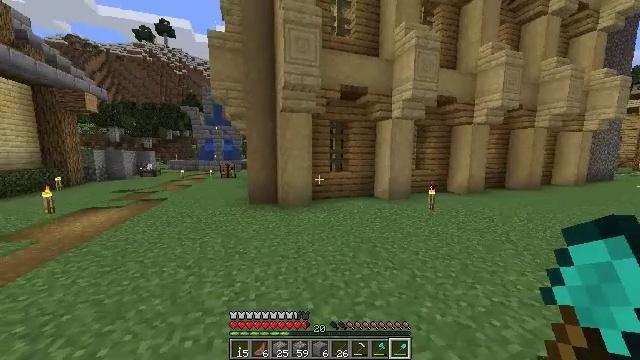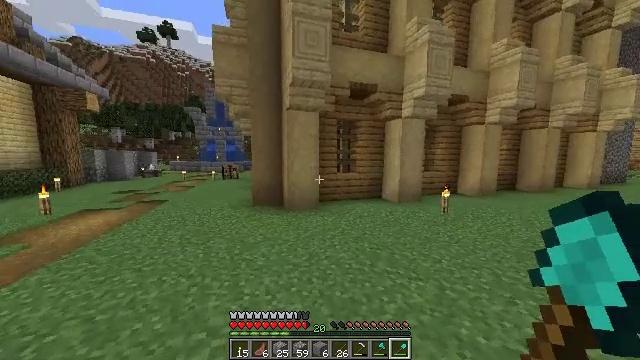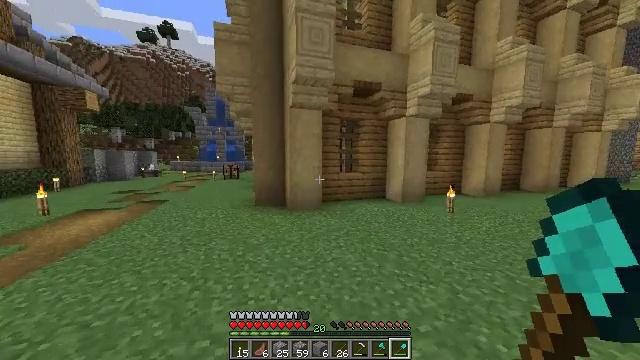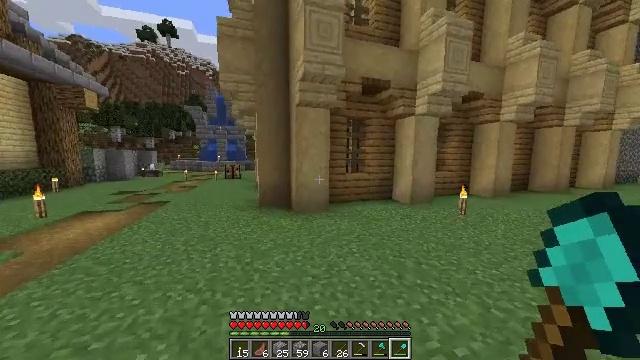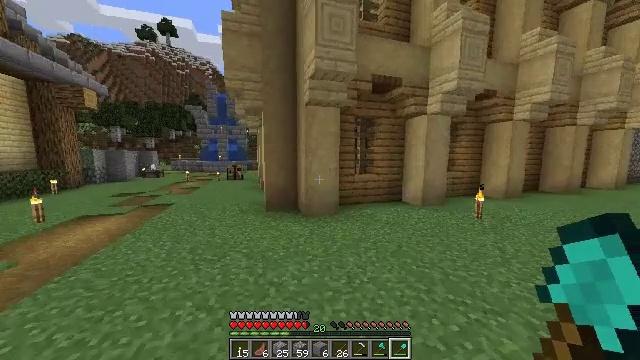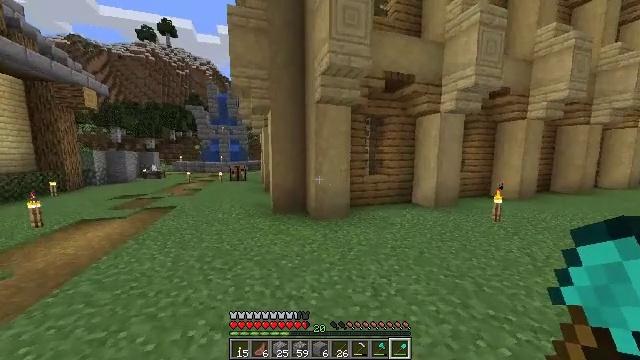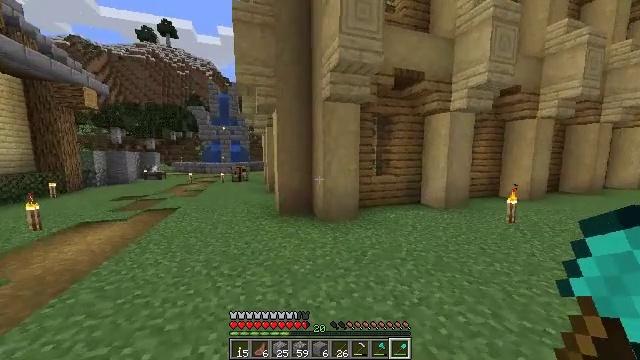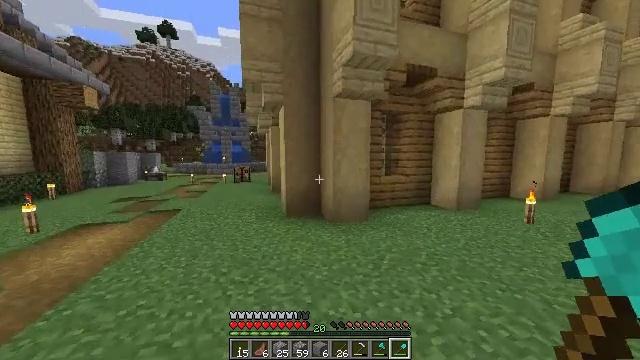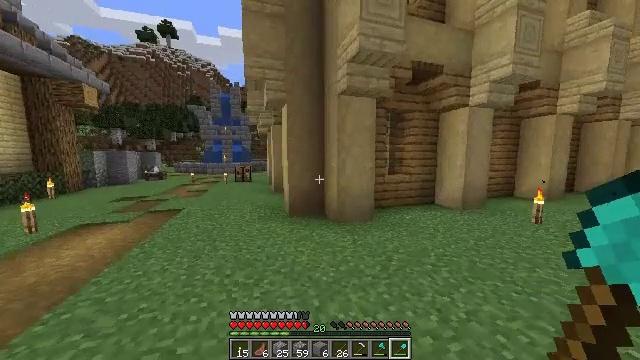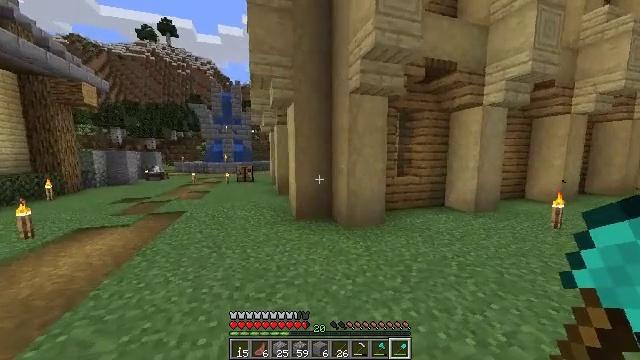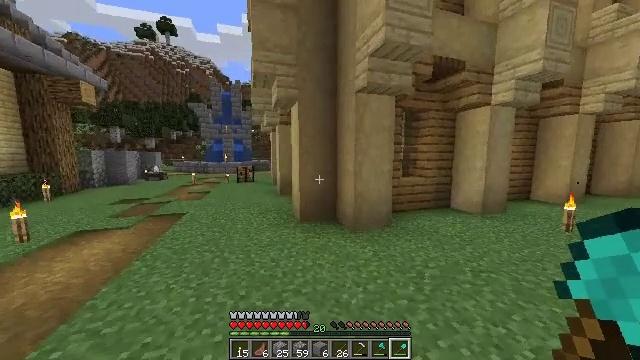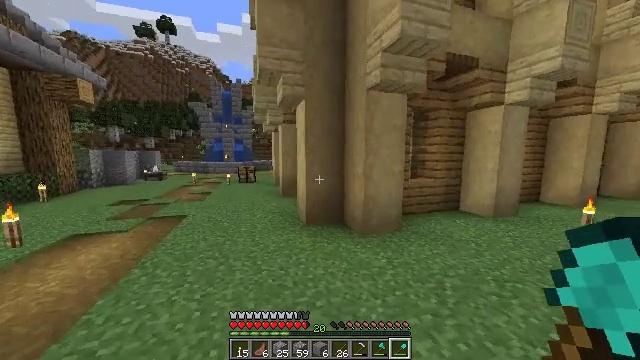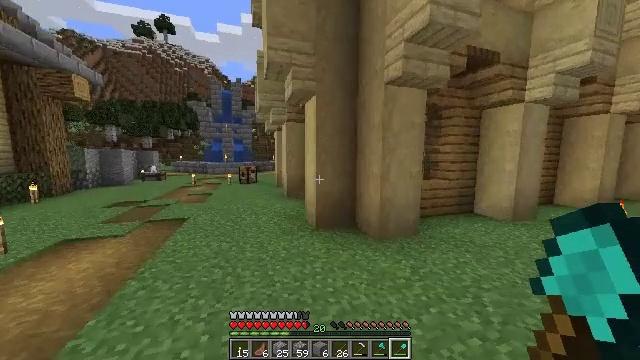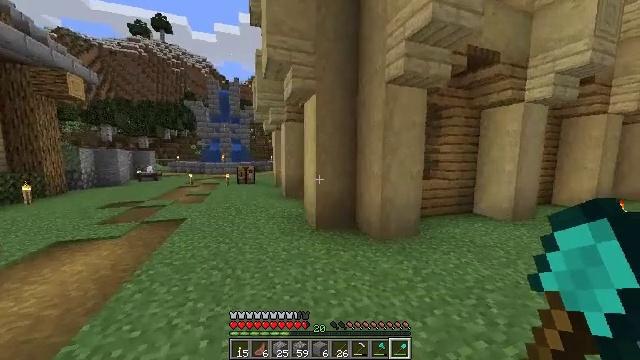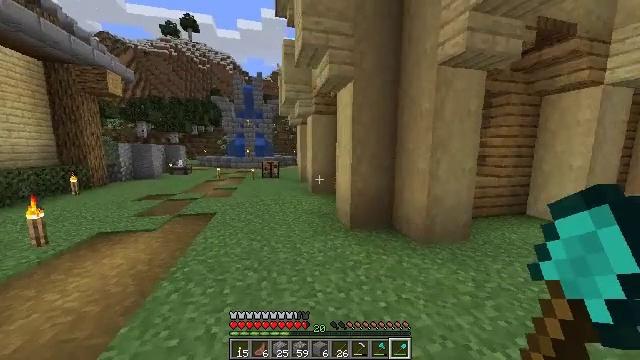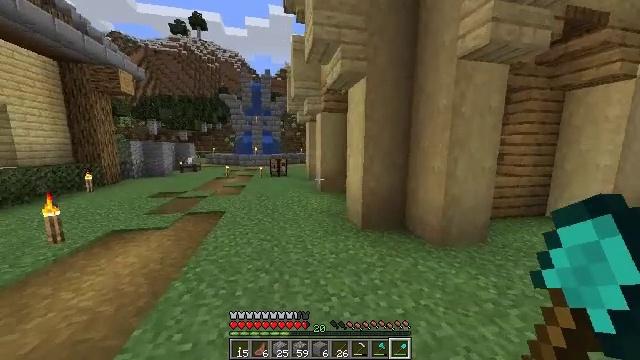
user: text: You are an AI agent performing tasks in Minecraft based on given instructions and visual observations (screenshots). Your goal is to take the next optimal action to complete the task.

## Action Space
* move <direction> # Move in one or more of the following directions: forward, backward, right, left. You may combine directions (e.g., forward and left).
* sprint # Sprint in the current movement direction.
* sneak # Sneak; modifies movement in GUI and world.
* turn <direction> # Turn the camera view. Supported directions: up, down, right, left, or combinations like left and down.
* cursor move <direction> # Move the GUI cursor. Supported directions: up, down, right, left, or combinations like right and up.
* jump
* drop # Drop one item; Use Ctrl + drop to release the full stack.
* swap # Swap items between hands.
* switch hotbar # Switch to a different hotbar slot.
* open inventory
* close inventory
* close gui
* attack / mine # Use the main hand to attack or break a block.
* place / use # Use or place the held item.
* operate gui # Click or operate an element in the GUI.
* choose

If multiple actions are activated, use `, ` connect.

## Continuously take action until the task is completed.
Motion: motion action
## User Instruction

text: Open the crafting table and craft a spruce pressure plate with spruce planks.
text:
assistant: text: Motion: move forward and move left, attack / mine
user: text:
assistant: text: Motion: move forward and move left, attack / mine
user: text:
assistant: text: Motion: move forward and move left, attack / mine
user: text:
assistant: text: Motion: move forward and move left, attack / mine
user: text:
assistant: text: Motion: move forward and move left, attack / mine
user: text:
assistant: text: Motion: move forward and move left, attack / mine
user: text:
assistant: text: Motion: move forward and move left, attack / mine
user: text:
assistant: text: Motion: move forward and move left, attack / mine
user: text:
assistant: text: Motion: move forward and move left, attack / mine
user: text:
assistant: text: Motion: move forward and move left, attack / mine
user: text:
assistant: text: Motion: move forward and move left, attack / mine
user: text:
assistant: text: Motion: move forward and move left, attack / mine
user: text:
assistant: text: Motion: move forward and move left, attack / mine
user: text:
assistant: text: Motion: move forward and move left, turn left and down, attack / mine
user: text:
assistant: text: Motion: move forward and move left, turn left, attack / mine
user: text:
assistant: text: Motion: move forward and move left, attack / mine
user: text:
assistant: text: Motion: move forward and move left, attack / mine
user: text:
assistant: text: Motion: move forward and move left, attack / mine
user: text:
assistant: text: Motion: move forward and move left, attack / mine
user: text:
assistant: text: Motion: move forward and move left, attack / mine
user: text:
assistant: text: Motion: move forward and move left, attack / mine
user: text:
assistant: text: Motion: move forward and move left, attack / mine
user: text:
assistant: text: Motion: move forward and move left, attack / mine
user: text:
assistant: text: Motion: move forward and move left, attack / mine
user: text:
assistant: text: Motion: move forward and move left, attack / mine
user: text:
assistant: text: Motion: move forward, attack / mine
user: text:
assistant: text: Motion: move forward, attack / mine
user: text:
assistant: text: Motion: move forward, attack / mine
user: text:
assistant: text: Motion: move forward, attack / mine
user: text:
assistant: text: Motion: move forward, attack / mine